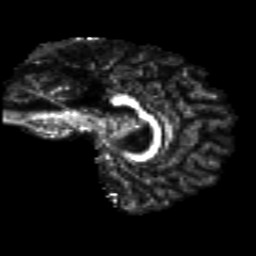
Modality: FA
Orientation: sagittal
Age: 20
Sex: male
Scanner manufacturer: siemens
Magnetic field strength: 3 T
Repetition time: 8.8 s
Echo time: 0.085 s